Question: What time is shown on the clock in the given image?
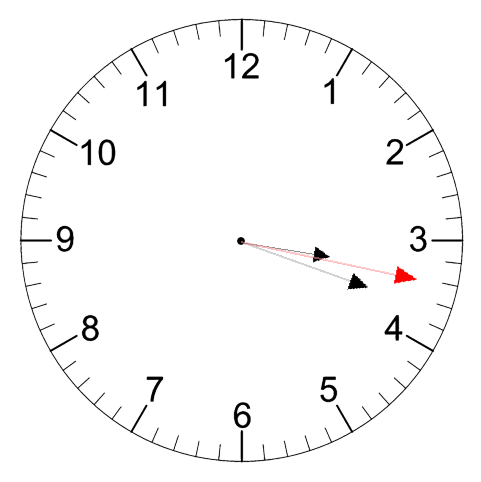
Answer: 03:18:17